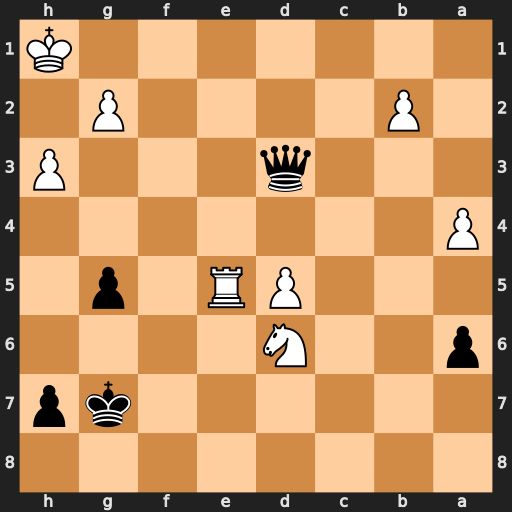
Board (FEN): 8/6kp/p2N4/3PR1p1/P7/3q3P/1P4P1/7K
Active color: b
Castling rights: -
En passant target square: -
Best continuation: Qf1+ Kh2 Qf4+